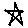
Label: star